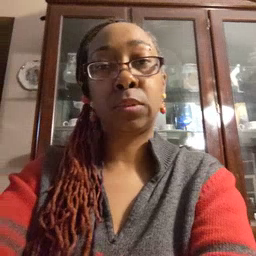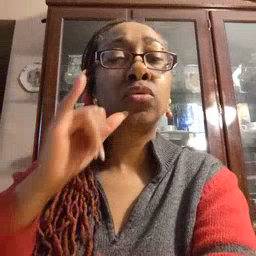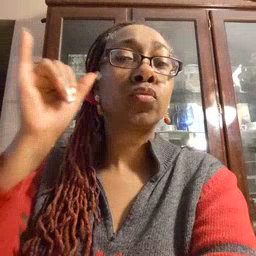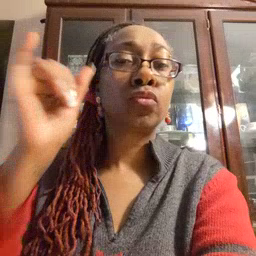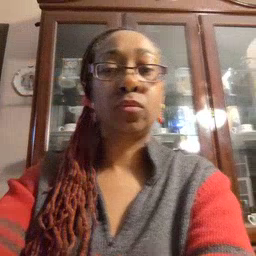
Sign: yesterday